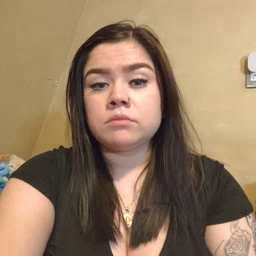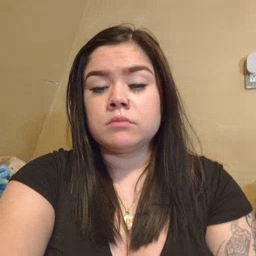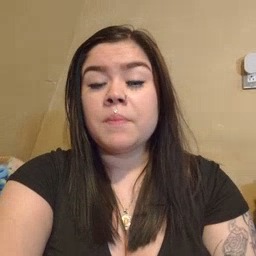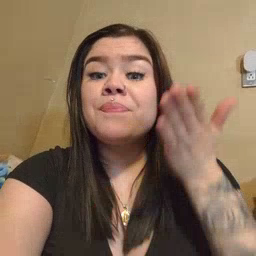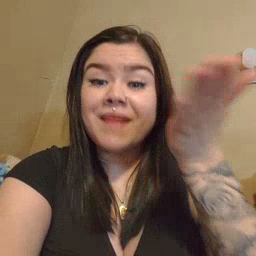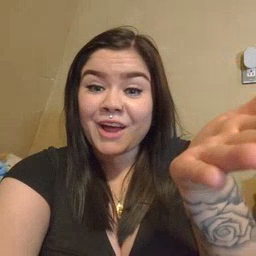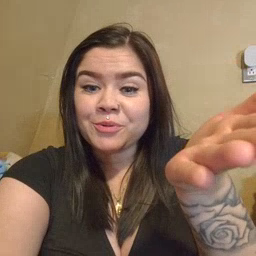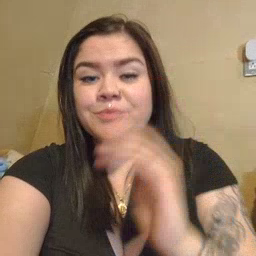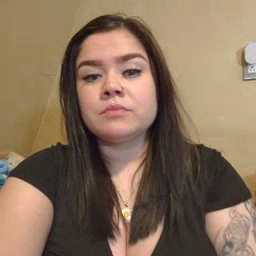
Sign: there